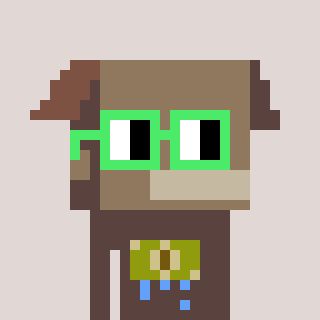
a pixel art character with square light green glasses, a box-shaped head and a darkbrown-colored body on a warm background